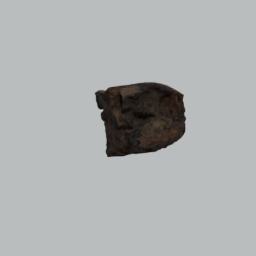
Label: nature